Question: I'm constructing a site and a piece of the mockup is below

Since I'm using a content management system that builds the HTML, all I have to work with a single 'h3' tag. I want the line behind to have the width of the 'div' containing the 'h3' tag. Is this possible?
Here's the closest that I can get: <URL>
'''
h3.line-behind { width: auto; position: relative; text-align: center}
h3.line-behind:after { content: " "; border-top: 3px solid black; position: absolute; width:100%; top: 50%; left: 0; z-index: 1; }
'''
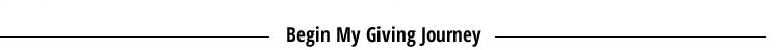
Answer: if i understand correctly this is what are you looking for
'''
h3.line-behind:after {
position:absolute;
content:'';
height:2px;
width:150%;
top:50%;
transform:translateY(-50%);
left:50%;
transform:translateX(-50%);
z-index:-1;
background: linear-gradient(to right, rgba(25,25,25,0) 0%,
rgba(25,25,25,1) 35%,
rgba(255,255,255,0) 36%,
rgba(255,255,255,0) 65%,
rgba(25,25,25,1) 66%,
rgba(25,25,25,0) 100%);}
'''
<URL>
or another example more practical add another pseudo-element ::before
'''
h3.line-behind:after { position:absolute;
content:'';
height:2px;
width:50%;
top:50%;
transform:translateY(-50%);
left:0;
transform:translateX(-50%);
z-index:-1;
background: #000; }
h3.line-behind:before {position:absolute;
content:'';
height:2px;
width:50%;
top:50%;
transform:translateY(-50%);
right:0;
transform:translateX(50%);
z-index:-1;
background: #000; }
'''
<URL>